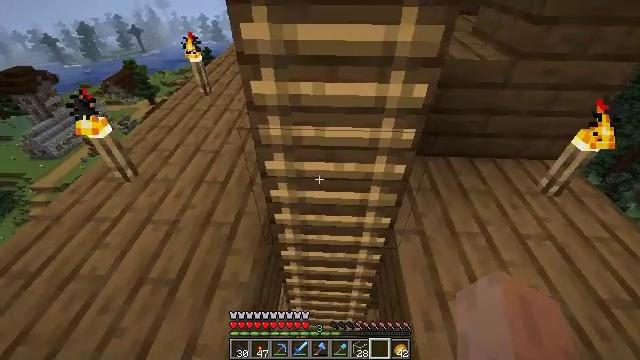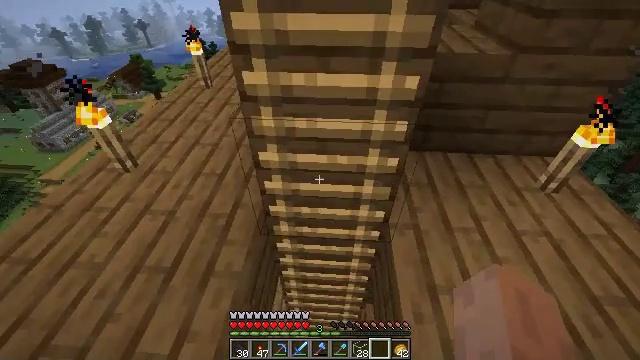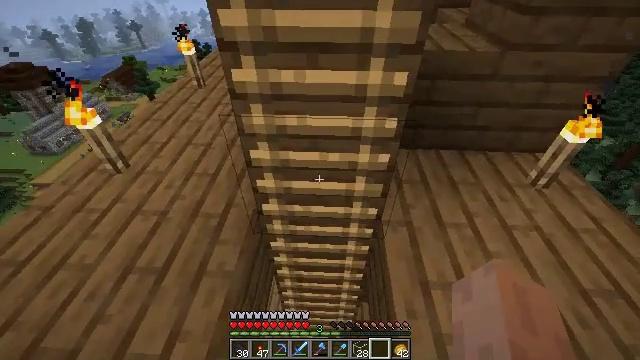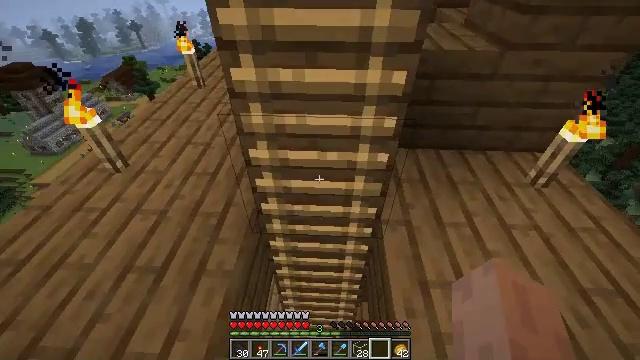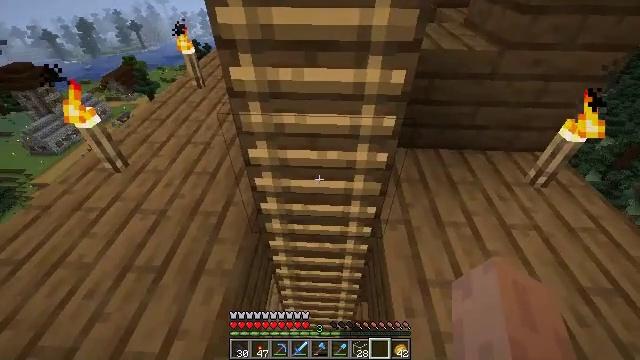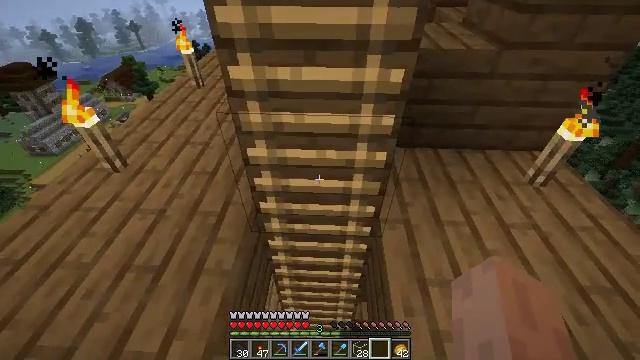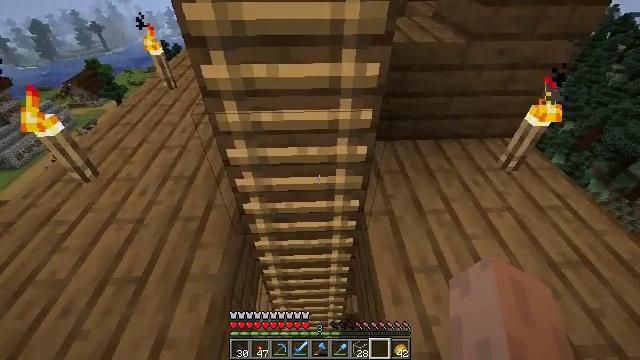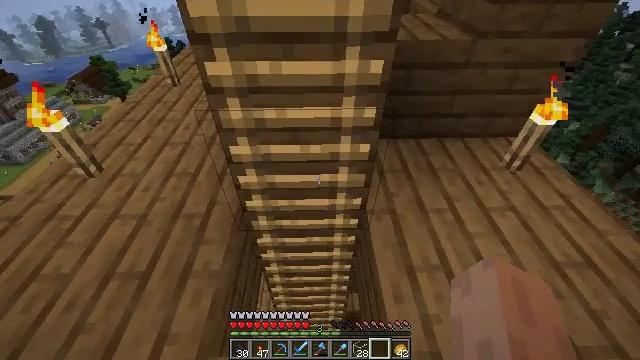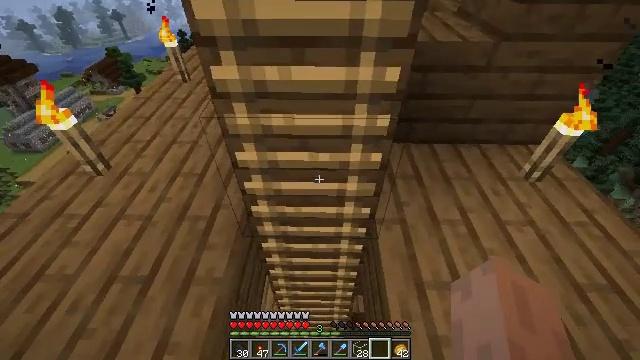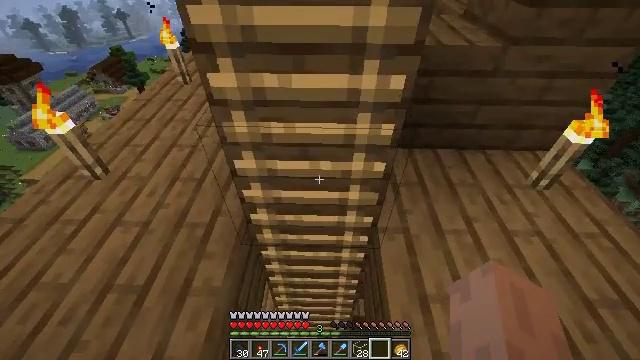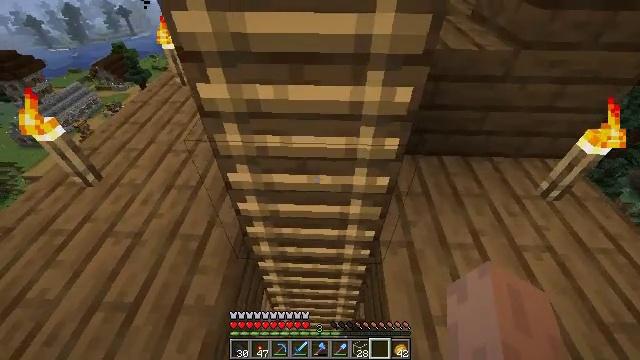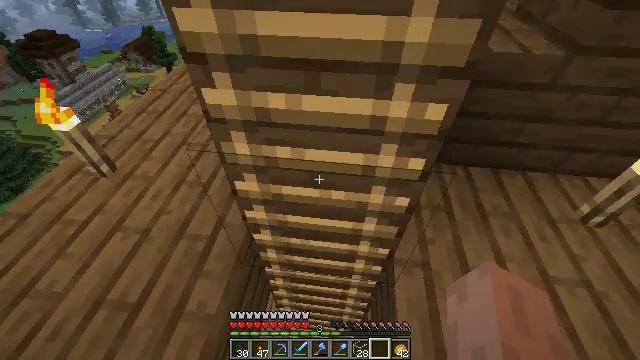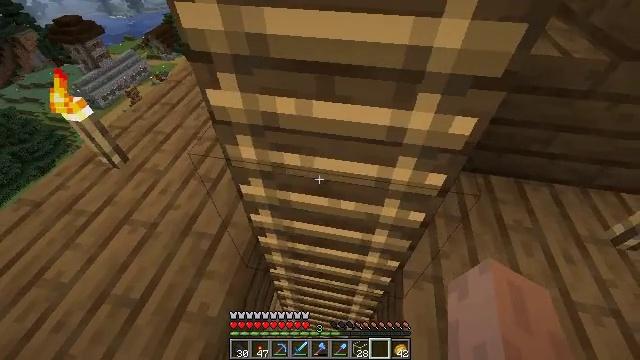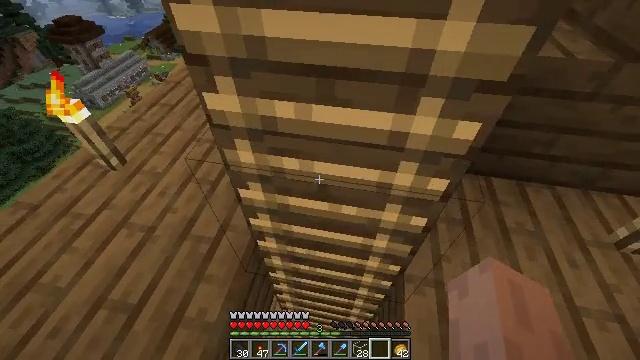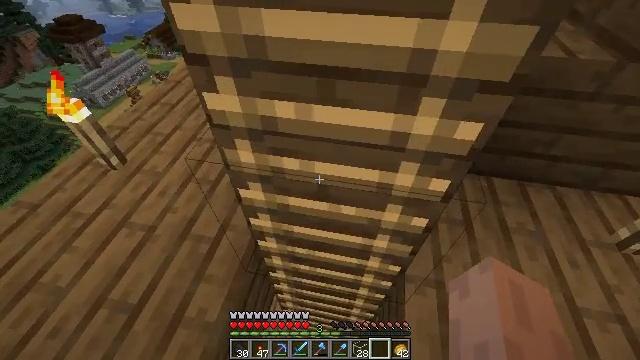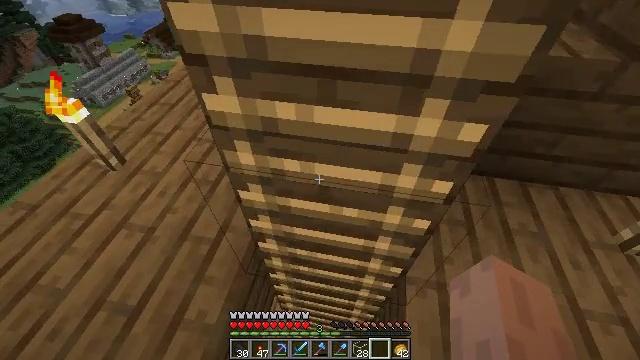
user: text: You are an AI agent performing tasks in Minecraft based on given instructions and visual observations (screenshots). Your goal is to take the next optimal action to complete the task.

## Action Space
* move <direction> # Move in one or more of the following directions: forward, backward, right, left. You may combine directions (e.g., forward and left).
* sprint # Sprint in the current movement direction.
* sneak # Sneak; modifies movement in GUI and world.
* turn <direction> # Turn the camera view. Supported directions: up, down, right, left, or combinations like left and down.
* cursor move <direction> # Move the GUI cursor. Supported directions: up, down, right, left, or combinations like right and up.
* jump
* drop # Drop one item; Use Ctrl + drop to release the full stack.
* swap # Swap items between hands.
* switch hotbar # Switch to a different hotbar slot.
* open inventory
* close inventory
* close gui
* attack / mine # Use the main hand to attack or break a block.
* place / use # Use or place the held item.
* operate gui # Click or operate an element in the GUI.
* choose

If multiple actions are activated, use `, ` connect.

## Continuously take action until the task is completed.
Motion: motion action
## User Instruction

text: Use the crafting table to craft rabbit stew.
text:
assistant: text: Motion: turn left
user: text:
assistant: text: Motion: turn right
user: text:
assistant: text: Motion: no_op
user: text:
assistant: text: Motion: no_op
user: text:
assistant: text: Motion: no_op
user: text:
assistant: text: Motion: turn right
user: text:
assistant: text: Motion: no_op
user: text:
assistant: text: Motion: move forward, turn left
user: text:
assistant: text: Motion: move forward
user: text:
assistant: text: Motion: move forward
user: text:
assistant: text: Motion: turn left and down
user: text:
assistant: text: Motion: turn left and down
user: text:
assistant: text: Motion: no_op
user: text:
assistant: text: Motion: no_op
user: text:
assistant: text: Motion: no_op
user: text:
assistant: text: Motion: move forward, turn down
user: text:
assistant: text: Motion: move forward, turn down
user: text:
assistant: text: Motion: move forward, turn down
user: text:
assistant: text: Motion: no_op
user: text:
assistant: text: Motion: no_op
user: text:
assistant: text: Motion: turn right
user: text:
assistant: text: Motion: turn right
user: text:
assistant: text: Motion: no_op
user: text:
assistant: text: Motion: no_op
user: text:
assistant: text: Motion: no_op
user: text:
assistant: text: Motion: no_op
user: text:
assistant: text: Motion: turn right
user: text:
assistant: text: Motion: no_op
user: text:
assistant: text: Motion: no_op
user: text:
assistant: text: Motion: no_op